Question: I am trying to write a CTE Query and I am way before a "New" title for CTE Queries. But I feel I am fairly close to getting the end game that I am after. My query works perfect until I throw in the CTE and even after including the CTE it still works perfect just gives each individual instance as opposed to the SUM like I need. What should I alter in my syntax so that the query only produces the SUM as I need?
'''
;With CTE
As
(
SELECT
BadgeNum
,NameOnFile
,SUM((CONVERT(decimal(18,6),pyrll.hoursworked))) AS [Hours]
FROM
masterpayroll pyrll
Group By
BadgeNum,NameOnFile
)
SELECT
,SUM(pyrll.[Hours]) As [Hours Worked This Week]
,pyrll.NameOnFile As [Employee Name]
,COUNT(case when pf.arrest_status in ('Final', 'Complete',) And pf.supervisorSignoff IS NOT NULL THEN pf.ID else null end)
,COUNT(case when pf.arrest_status in ('Pending', 'Incomplete', 'On Hold') THEN pf.ID else null end)
FROM personelFiles pf
INNER JOIN CTE pyrll
ON pf.ID = pyrll.BadgeNum
WHERE pf.officerName Like 'Gat%'
GROUP BY pyrll.[Employee Name], pyrll.[Hours Worked This Week]
'''
EDIT ---Top Data Set is what is returned from query - bottom data set is what I want to see returned.

EDIT # 2 - If their is a better way to write the query to still produce the desired result of the 2nd data set in my image below I am up for that as well!
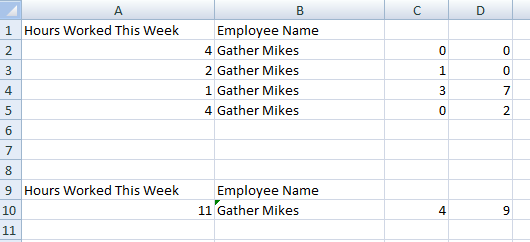
Answer: You have aggregate column alias name in the group by, you need only the employee name
Change your group by clause from
'''
GROUP BY pyrll.[Employee Name], pyrll.[Hours Worked This Week]
'''
To
'''
GROUP BY pyrll.NameOnFile
'''